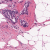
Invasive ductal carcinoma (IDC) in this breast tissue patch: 0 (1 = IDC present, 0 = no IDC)